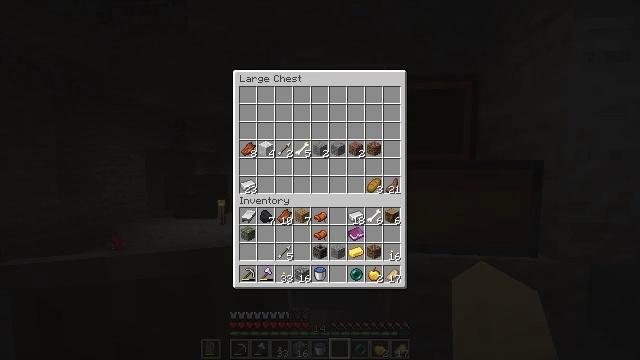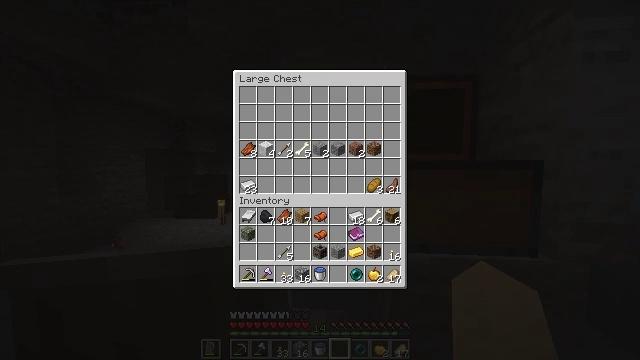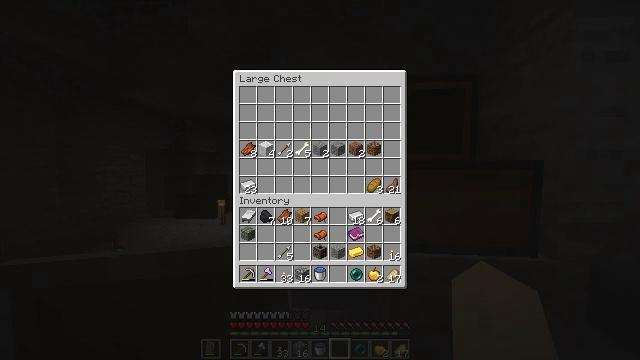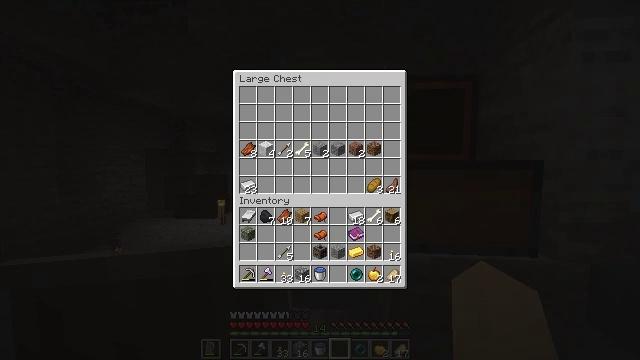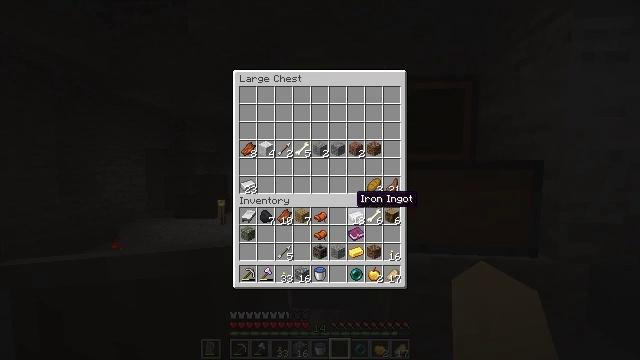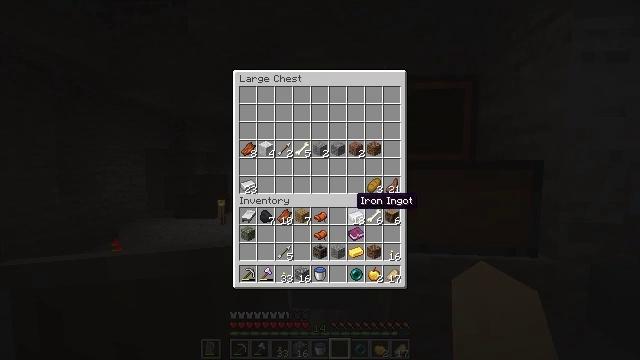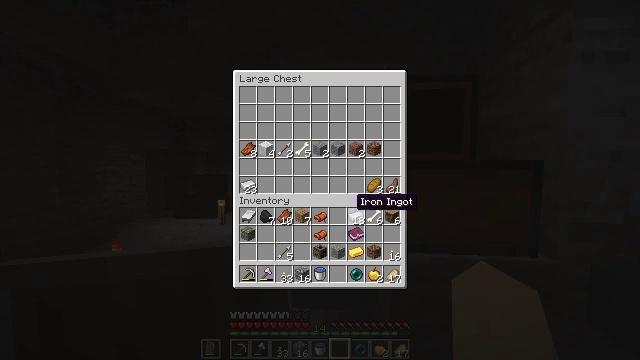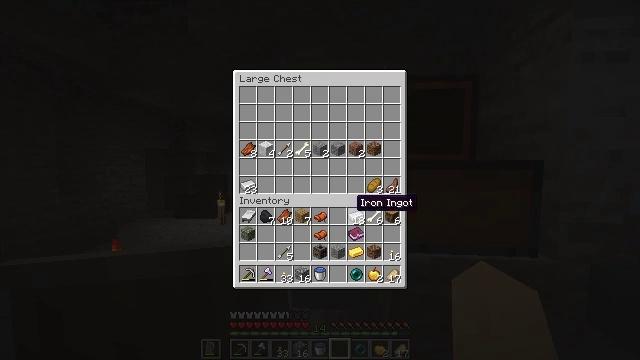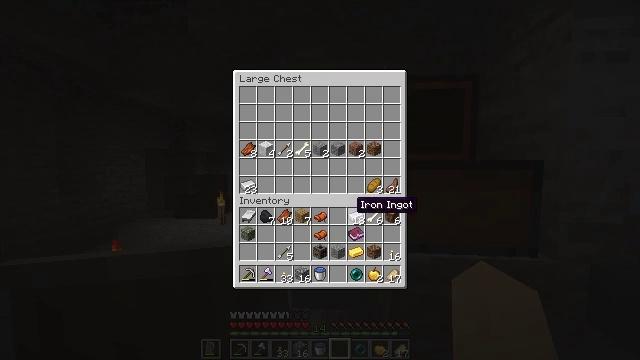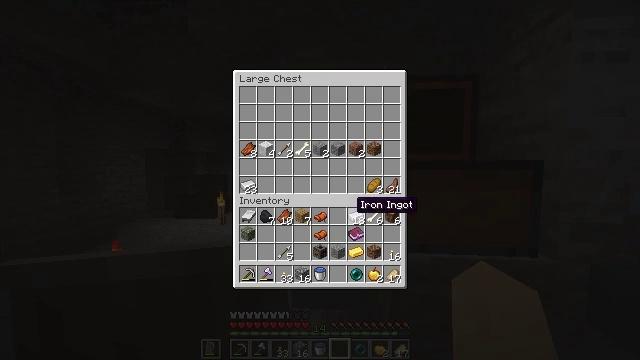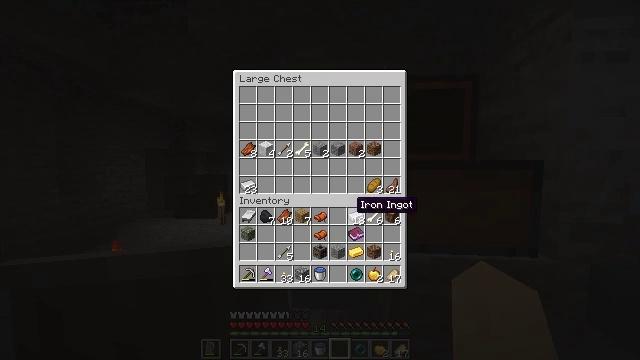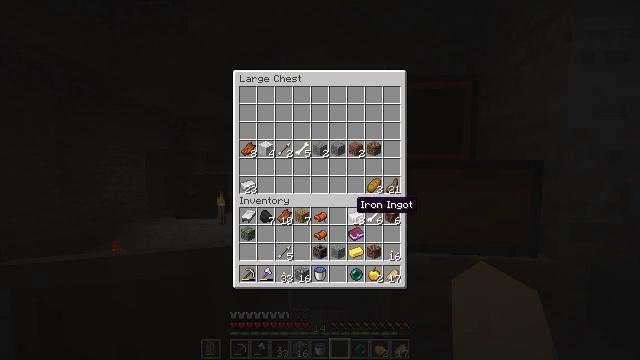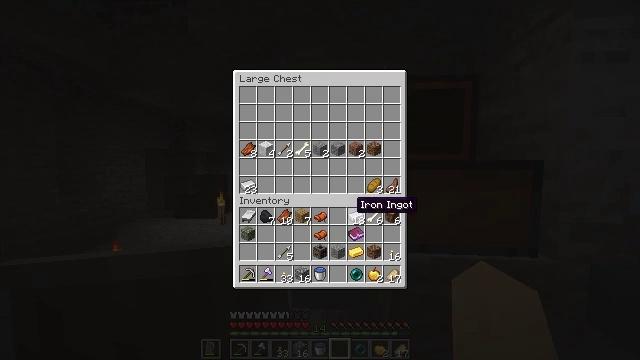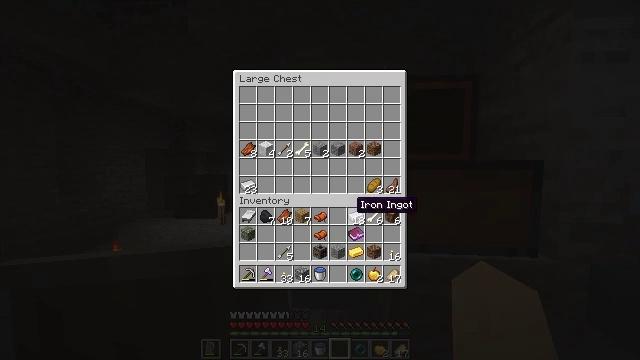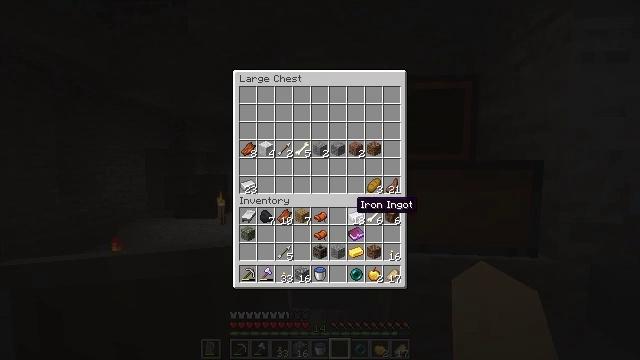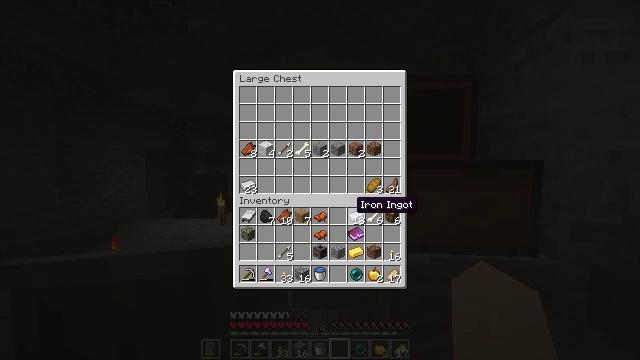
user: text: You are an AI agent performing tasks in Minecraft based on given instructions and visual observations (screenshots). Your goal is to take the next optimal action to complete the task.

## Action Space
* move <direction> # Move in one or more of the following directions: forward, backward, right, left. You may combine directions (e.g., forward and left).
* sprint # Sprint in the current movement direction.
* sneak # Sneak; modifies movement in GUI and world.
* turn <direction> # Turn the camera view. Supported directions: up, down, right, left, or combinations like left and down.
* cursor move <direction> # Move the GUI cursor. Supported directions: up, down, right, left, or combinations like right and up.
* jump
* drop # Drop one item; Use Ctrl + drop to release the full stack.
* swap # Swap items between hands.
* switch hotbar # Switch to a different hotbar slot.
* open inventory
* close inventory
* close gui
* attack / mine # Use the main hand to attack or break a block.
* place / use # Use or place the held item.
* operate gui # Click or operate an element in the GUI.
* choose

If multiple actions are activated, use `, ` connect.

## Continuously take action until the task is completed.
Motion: motion action
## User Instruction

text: Remove a mossy cobblestone from the inventory.
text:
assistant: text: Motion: no_op
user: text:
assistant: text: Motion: no_op
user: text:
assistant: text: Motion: no_op
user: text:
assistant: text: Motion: no_op
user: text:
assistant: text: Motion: no_op
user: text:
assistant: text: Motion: no_op
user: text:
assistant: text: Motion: no_op
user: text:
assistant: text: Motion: no_op
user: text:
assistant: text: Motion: no_op
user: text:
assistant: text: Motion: no_op
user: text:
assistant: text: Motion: no_op
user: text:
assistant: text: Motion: no_op
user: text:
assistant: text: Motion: no_op
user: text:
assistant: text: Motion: no_op
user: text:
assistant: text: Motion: no_op
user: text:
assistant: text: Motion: no_op
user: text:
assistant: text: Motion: no_op
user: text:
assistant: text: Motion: no_op
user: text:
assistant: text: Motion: no_op
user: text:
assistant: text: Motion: no_op
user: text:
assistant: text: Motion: no_op
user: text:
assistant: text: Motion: cursor move right
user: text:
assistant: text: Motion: no_op
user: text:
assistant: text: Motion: no_op
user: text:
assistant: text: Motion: sneak
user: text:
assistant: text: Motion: sneak
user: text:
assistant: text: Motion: sneak
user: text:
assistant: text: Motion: sneak
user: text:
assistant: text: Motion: sneak
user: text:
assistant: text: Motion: sneak